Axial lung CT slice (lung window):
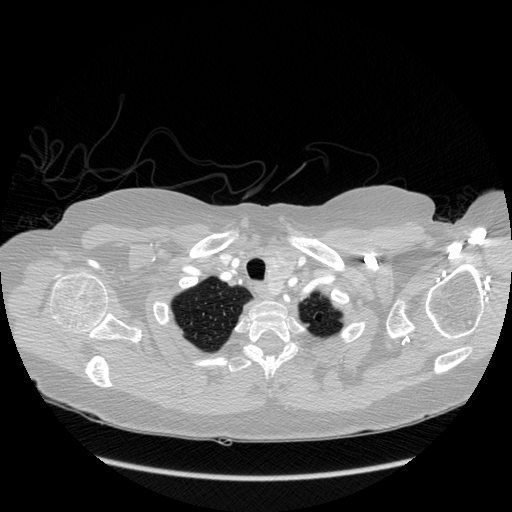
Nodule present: no